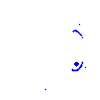
Particle: proton